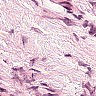
Metastatic tissue present: no